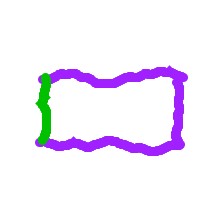
Shape: rectangle